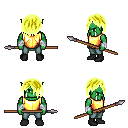
a pixel art fantasy rpg character, male body template, orc, green skin, gold chest armor, teal pants, gold bangs hairstyle, white cloth bandages, black shoes, spear, four views (front, back, left, right), 2x2 character sprite sheet, small pixel art, hard edges, no anti-aliasing